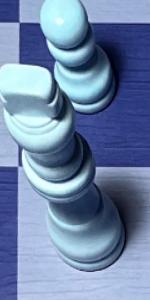
Label: King_White